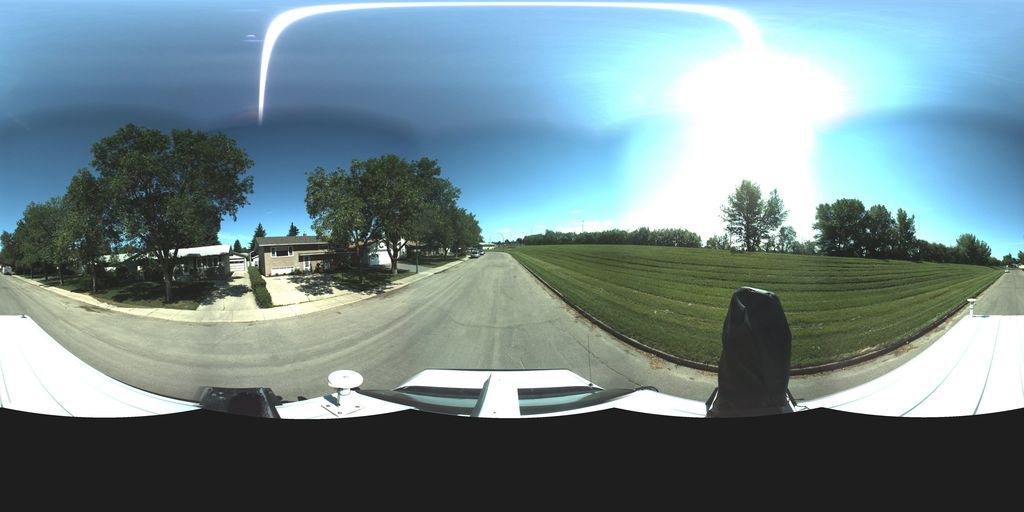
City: saskatoon